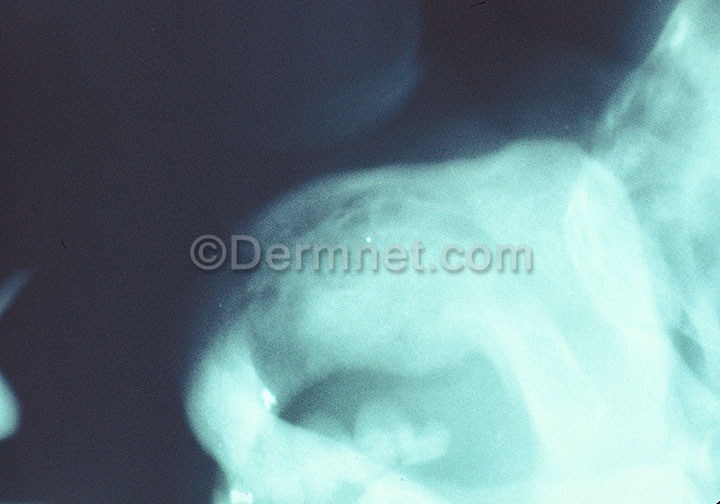
Disease: Actinic Keratosis Basal Cell Carcinoma and other Malignant Lesions